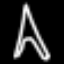
Label: The Eiffel Tower